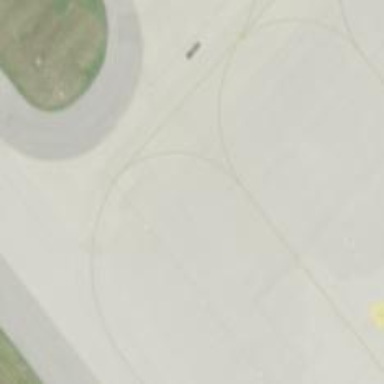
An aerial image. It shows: Image of taxiway at airport.